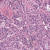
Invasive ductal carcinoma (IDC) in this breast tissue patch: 1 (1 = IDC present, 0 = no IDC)